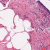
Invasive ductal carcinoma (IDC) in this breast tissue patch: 0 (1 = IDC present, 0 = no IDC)